Question: I created an simple website:
So there is an circle above an image, i tried to rotate it on hover, but it simply wont worked! Heres my code!
'''
<div class="image" id="landkreis">
<img src="reg.png" alt="" width="100%" height="auto" />
<span id="motha2">
<h6><br>Here<br>i am</h6>
</span>
</div>
h6 {text-align:center;
color:#f2f2f2;
font-size: 75px;
line-height: 74px;
font-weight:700;
margin: 0 5px 24px;
font-family: 'Route';}
#motha2 {
position: absolute;
top: 1px;
left: 15%;
width: 300px;
height:300px;
border-radius: 150px;
background-color:#4ec461 ; }
h6:hover {transform:rotate(-90deg);}
'''
UPDATEUPDATE!!!!!!!!!!!!!!!!!!!!!!!!!!
Ok the transition works but how can i make the hole transition smooth and that for examle it first rotates -15deg an then to 15deg and stops finally at 0deg?
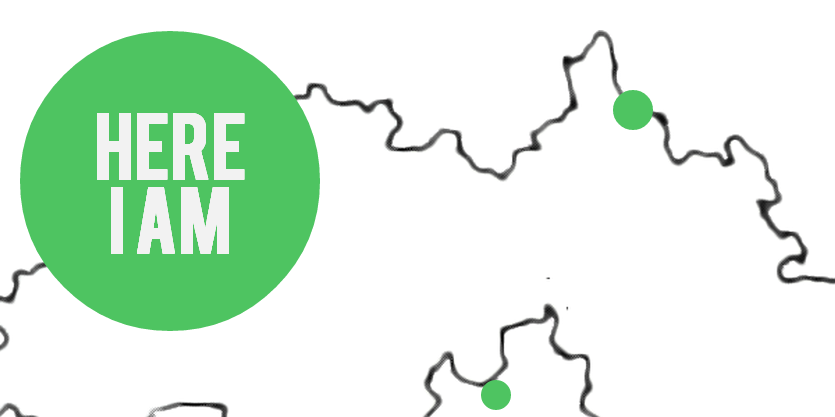
Answer: If you need "rotates -15deg an then to 15deg and stops finally at 0deg"
You have to change
'''
h6:hover {transform:rotate(-90deg);}
'''
to
'''
h6:hover {
-moz-animation-name: rotate 1s linear 1;
-webkit-animation-name: rotate 1s linear 1;
animation-name: rotate 1s linear 1;
}
@-moz-keyframes rotate {
0%, 100% {-moz-transform: rotate(0deg);}
33% {-moz-transform: rotate(15deg);}
66% {-moz-transform: rotate(-15deg);}
}
@-webkit-keyframes rotate {
0%, 100% {-webkit-transform: rotate(0deg);}
33% {-webkit-transform: rotate(15deg);}
66% {-webkit-transform: rotate(-15deg);}
}
@keyframes rotate {
0%, 100% {transform: rotate(0deg);}
33% {transform: rotate(15deg);}
66% {transform: rotate(-15deg);}
}
'''